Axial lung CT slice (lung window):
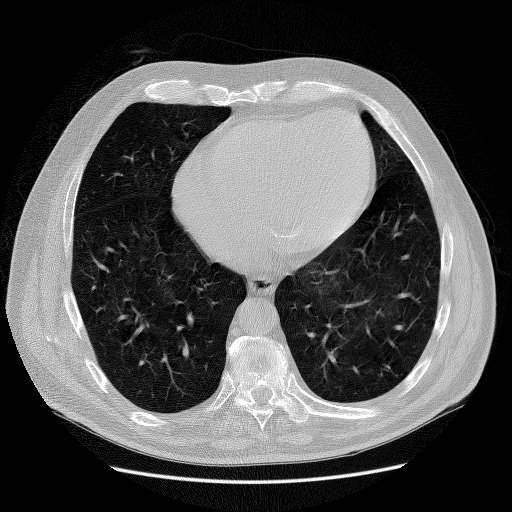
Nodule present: no